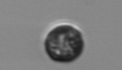
Label: Dinophyceae